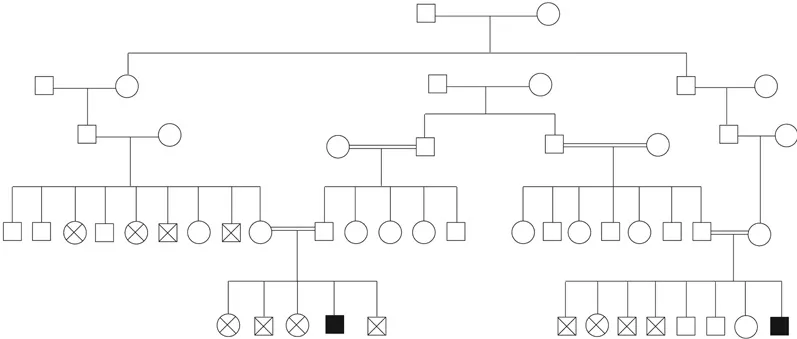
Family pedigree showing the relationship of the patient to the affected cousin and also to the unexplained neonatal deaths in his siblings and relatives.
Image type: pathology (immunostaining)